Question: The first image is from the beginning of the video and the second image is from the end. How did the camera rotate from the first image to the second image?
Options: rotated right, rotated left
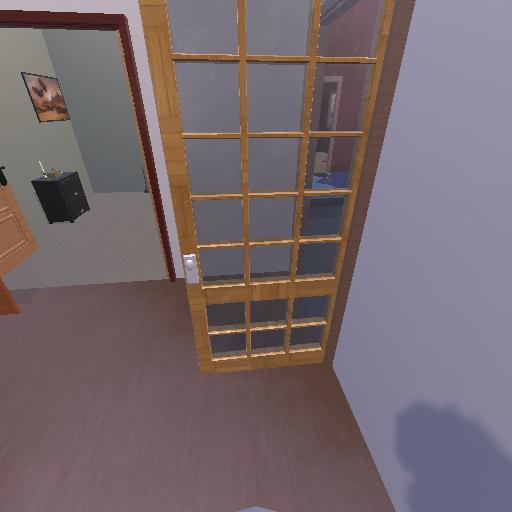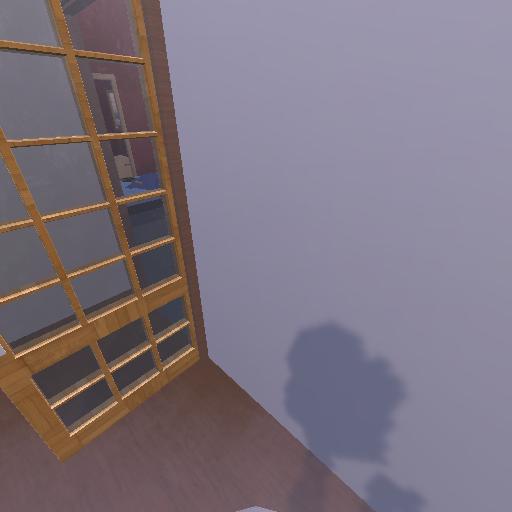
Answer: rotated right